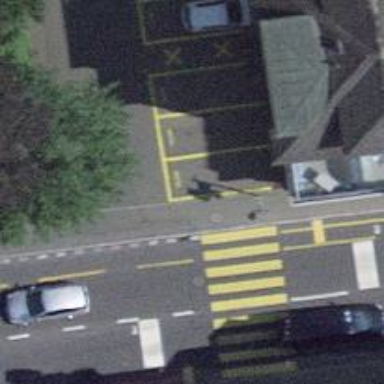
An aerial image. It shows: Kerb barrier.